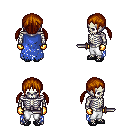
a pixel art fantasy rpg character, male body template, skeleton, blue tattered cape, white pants, brunette twin-tailed hairstyle, gold gloves, ghillies, dagger, four views (front, back, left, right), 2x2 character sprite sheet, small pixel art, hard edges, no anti-aliasing